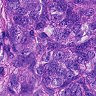
Metastatic tissue present: yes